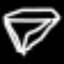
Label: diamond